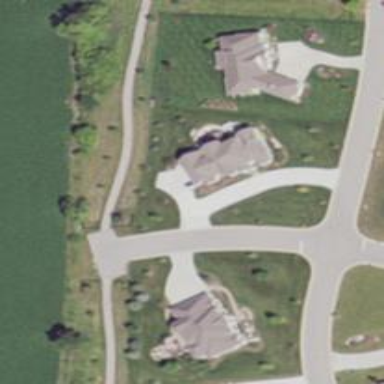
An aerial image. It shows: Driveway leading to service road.